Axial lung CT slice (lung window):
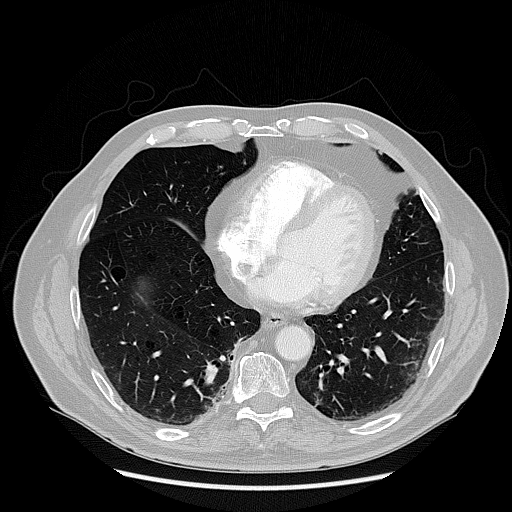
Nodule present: no